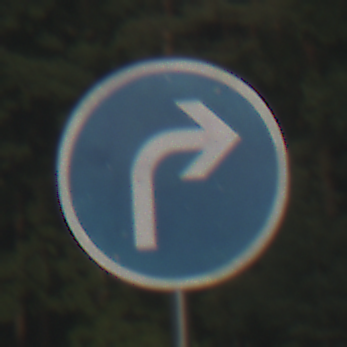
Verkehrszeichen: VorgeschriebeneFahrtrichtungRechts
Umgebung: Outdoor, Nature
Tageszeit: SunriseSunset
Wetter: PartlyCloudy
Licht: Natural
Jahreszeit: NotSpecified
Kontrast: MediumContrast